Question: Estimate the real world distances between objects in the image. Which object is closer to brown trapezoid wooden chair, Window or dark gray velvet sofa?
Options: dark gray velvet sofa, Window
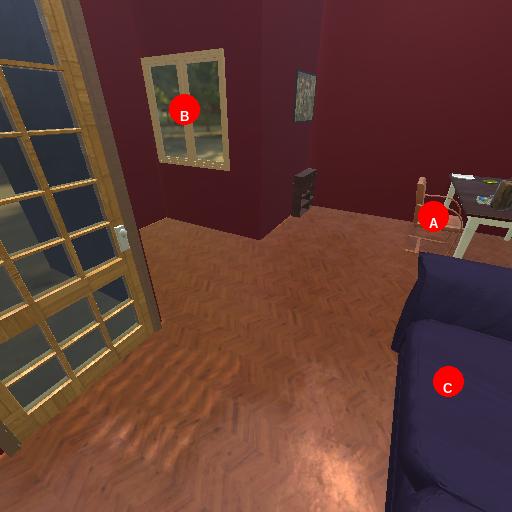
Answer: dark gray velvet sofa